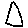
Label: triangle